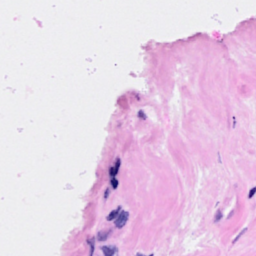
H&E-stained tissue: Breast